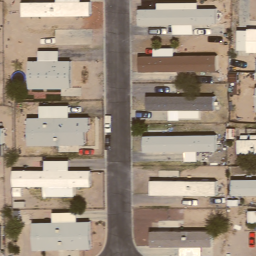
Label: residential